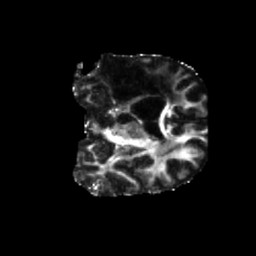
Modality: FA
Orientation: coronal
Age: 41
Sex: male
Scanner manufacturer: siemens
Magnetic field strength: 3 T
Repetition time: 5.25 s
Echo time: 0.08 s